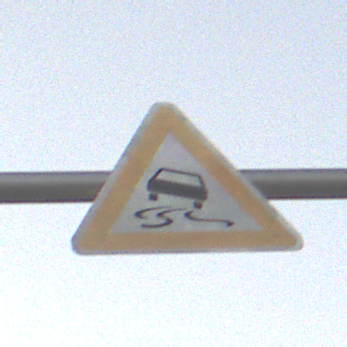
Verkehrszeichen: SchleuderOderRutschgefahr
Umgebung: Outdoor, RoadRail
Tageszeit: SunriseSunset
Wetter: PartlyCloudy
Licht: Natural
Jahreszeit: NotSpecified
Kontrast: LowContrast